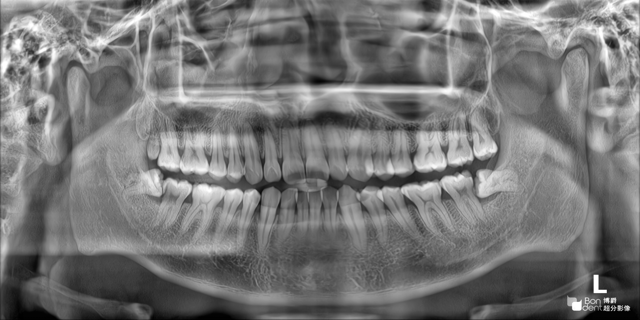
adult